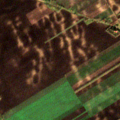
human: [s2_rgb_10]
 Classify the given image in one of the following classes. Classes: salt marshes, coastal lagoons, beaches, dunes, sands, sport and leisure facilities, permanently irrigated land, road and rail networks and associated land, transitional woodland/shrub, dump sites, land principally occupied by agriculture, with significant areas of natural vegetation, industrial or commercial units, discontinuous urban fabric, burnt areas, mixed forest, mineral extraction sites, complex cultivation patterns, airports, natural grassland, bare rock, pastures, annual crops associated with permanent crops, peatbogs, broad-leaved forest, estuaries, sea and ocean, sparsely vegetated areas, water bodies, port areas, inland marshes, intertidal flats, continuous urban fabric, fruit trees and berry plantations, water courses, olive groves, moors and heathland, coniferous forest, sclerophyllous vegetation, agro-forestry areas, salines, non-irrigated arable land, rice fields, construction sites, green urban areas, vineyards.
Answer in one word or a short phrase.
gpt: non-irrigated arable land